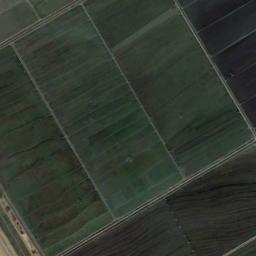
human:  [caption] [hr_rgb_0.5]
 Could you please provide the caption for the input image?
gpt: There are many crops in rectangular farmlands .

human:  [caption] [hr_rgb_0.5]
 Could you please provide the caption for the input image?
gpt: There are some green and bare rectangular farmland .

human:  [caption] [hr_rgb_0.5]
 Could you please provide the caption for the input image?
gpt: Several neatly arranged dark green, light green mixed rectangular farmlands of different sizes .

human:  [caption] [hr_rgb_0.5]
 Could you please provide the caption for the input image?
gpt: Several khaki rectangular farmlands of different sizes are neatly arranged on the ground .

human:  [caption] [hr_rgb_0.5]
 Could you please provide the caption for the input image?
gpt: There are some green rectangular farmlands .